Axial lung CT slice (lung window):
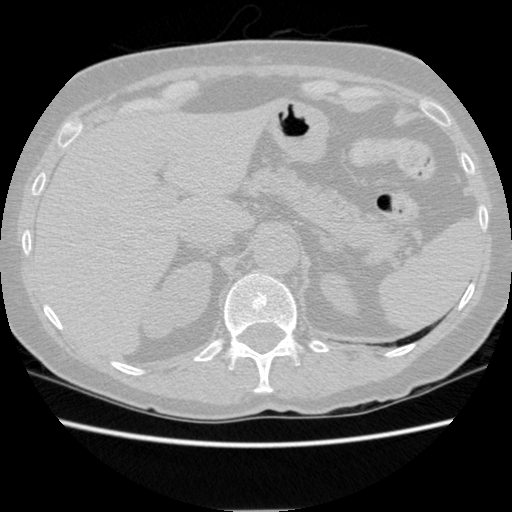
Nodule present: no